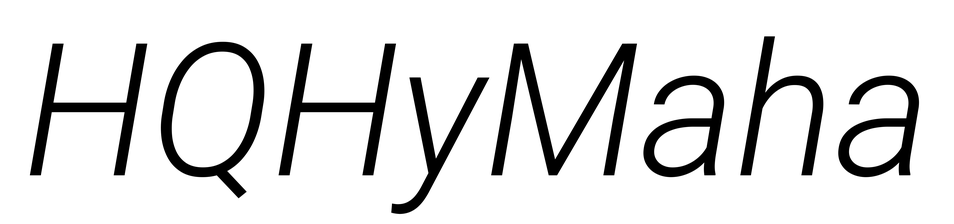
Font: Roboto-Italic_Light_Italic